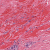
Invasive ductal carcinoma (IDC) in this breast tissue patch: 0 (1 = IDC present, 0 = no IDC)